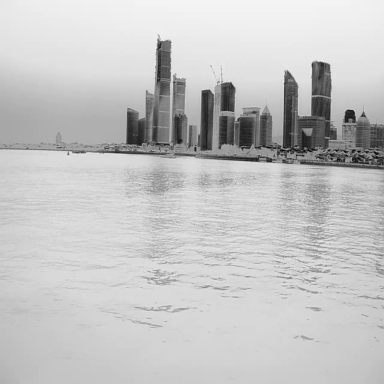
There is a canoe in the infrared image.